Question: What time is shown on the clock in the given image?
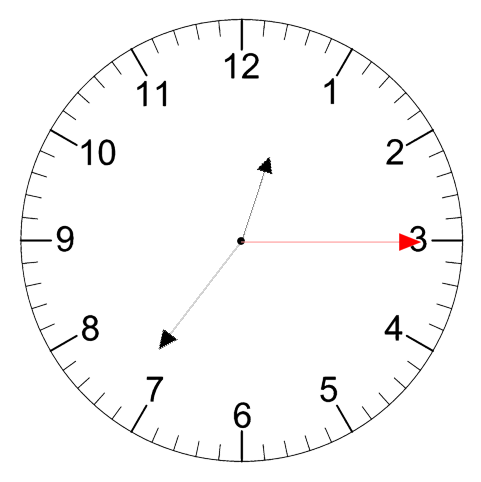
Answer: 12:36:15